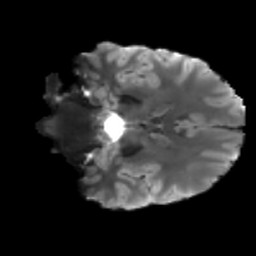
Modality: T2w
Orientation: coronal
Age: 23
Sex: female
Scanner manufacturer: siemens
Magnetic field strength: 3 T
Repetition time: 3.5 s
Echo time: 0.086 s